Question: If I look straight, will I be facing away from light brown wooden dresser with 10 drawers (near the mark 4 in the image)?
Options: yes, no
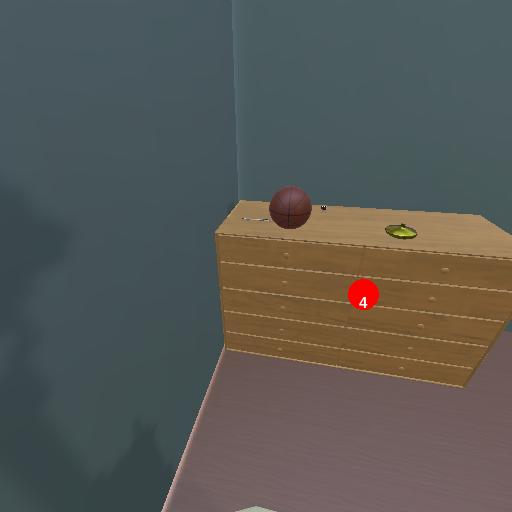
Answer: yes